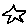
Label: star